Question: When I have the cursor on the th with value "#" the text color shall be #f5f5f5. The remaining of th column shall not be affected.
Don't know how to do it.
Thanks

'''
**CSS**
.makeThisOpacity {
}
.makeThisOpacityaa {
opacity: 0;
}
.makeThisOpacity > th:hover {
color: black;
background-color: #f5f5f5;
opacity: 1;
}
'''
'''
<html lang="en">
<head>
<title></title>
<link href="http://maxcdn.bootstrapcdn.com/bootstrap/3.3.4/css/bootstrap-theme.css" rel="stylesheet" />
<link href="http://maxcdn.bootstrapcdn.com/bootstrap/3.3.4/css/bootstrap.min.css" rel="stylesheet" />
<script src="https://code.jquery.com/jquery-1.11.3.min.js"></script>
<script src="http://maxcdn.bootstrapcdn.com/bootstrap/3.3.4/js/bootstrap.min.js"></script>
</head>
<body>
</style>
<br>
<table class="table table-hover">
<tr class="makeThisOpacity">
<th class="makeThisOpacityaa">#</th>
<th>First Name</th>
<th>Last Name</th>
<th>Username</th>
</tr>
<tr>
<td>1</td>
<td>Mark</td>
<td>Otto</td>
<td>@mdo</td>
</tr>
</table>
</body>
</html>
'''
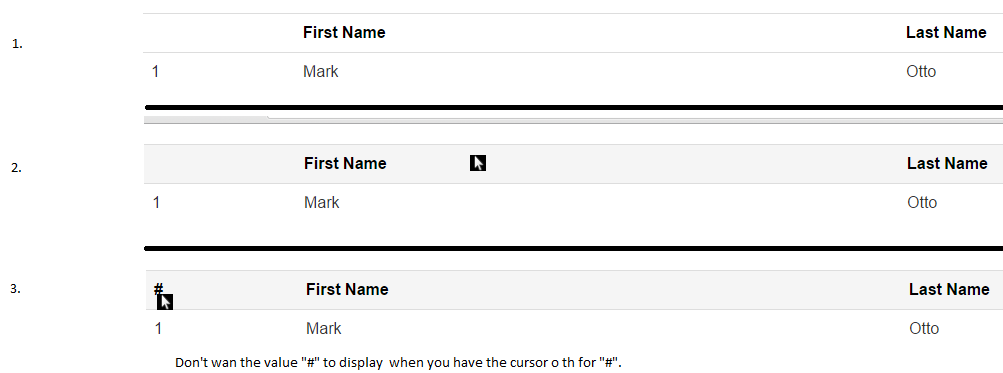
Answer: Remove 'opacity:1' will solved your issue.
'''
**CSS**
.makeThisOpacity {
}
.makeThisOpacityaa {
opacity: 0;
}
.makeThisOpacity > th:hover {
color: black;
background-color: #f5f5f5;
}
'''
'''
<html lang="en">
<head>
<title></title>
<link href="http://maxcdn.bootstrapcdn.com/bootstrap/3.3.4/css/bootstrap-theme.css" rel="stylesheet" />
<link href="http://maxcdn.bootstrapcdn.com/bootstrap/3.3.4/css/bootstrap.min.css" rel="stylesheet" />
<script src="https://code.jquery.com/jquery-1.11.3.min.js"></script>
<script src="http://maxcdn.bootstrapcdn.com/bootstrap/3.3.4/js/bootstrap.min.js"></script>
</head>
<body>
</style>
<br>
<table class="table table-hover">
<tr class="makeThisOpacity">
<th class="makeThisOpacityaa">#</th>
<th>First Name</th>
<th>Last Name</th>
<th>Username</th>
</tr>
<tr>
<td>1</td>
<td>Mark</td>
<td>Otto</td>
<td>@mdo</td>
</tr>
</table>
</body>
</html>
'''